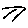
Label: line